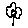
Label: flower